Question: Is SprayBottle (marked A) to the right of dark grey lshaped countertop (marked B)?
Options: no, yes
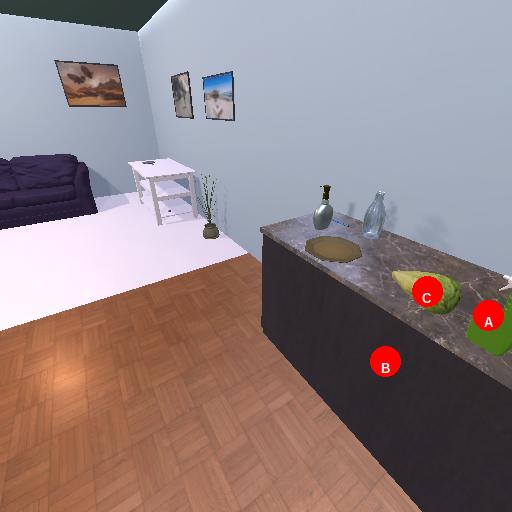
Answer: no